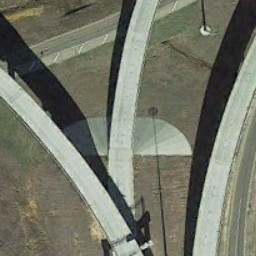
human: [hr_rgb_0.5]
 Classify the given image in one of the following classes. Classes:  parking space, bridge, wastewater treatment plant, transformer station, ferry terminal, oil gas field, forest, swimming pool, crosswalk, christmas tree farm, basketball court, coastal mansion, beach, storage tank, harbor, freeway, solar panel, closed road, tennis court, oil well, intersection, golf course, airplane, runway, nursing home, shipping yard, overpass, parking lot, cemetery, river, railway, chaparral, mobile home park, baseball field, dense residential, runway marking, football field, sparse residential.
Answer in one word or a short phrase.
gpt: overpass